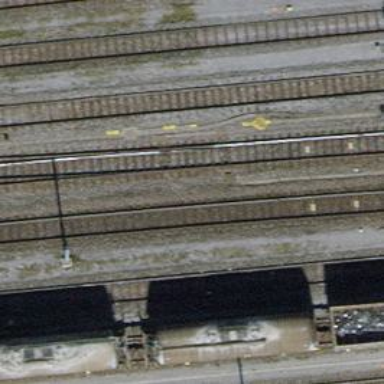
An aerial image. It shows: Railway track with contact line for electrification.